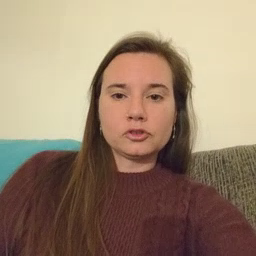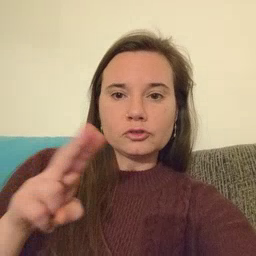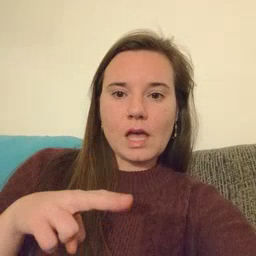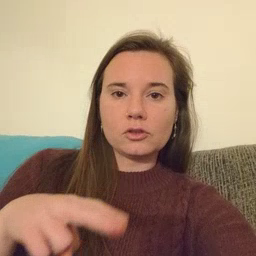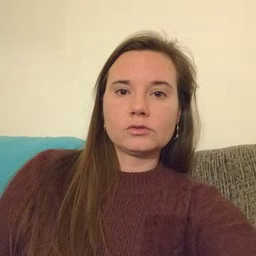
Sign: chair